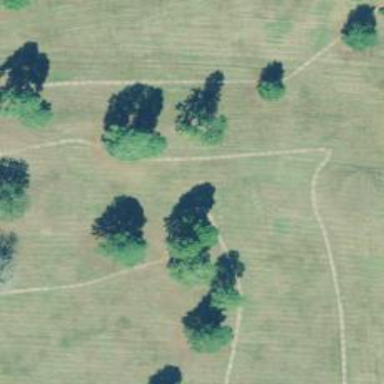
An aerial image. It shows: Path for both road and golf.